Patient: sex M, age 60
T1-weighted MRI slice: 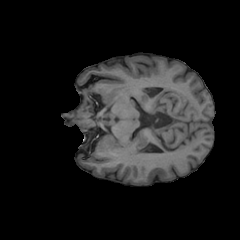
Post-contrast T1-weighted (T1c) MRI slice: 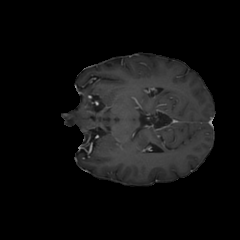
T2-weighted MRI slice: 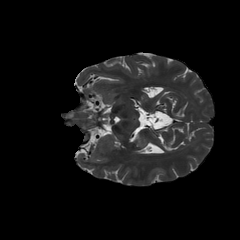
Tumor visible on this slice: no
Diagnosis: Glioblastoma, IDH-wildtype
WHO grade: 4